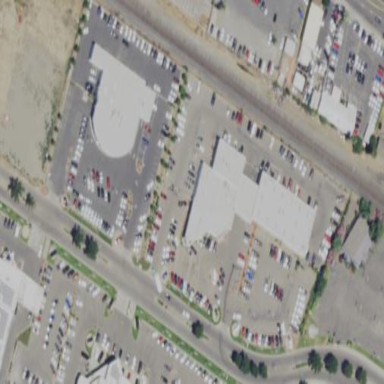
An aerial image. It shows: Commercial building with car shop.